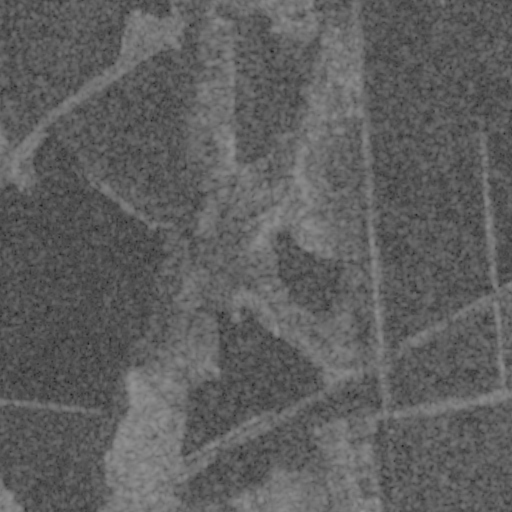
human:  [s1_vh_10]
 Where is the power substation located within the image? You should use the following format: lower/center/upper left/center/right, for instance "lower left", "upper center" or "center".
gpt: The power substation is located in the upper right of the image.
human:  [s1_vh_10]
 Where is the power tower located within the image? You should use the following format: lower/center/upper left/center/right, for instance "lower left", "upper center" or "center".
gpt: There is no power tower in the image.

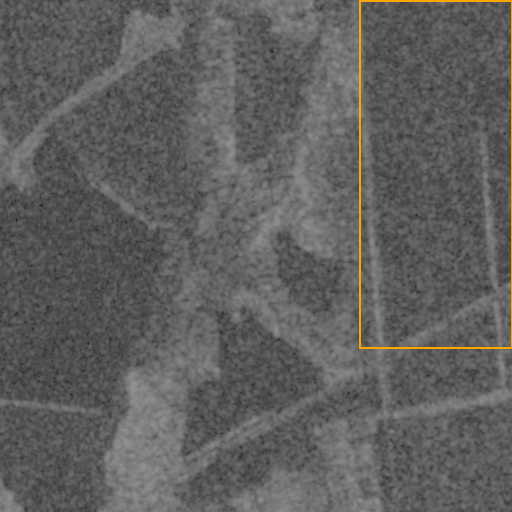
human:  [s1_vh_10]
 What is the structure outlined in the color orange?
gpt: The structure outlined in orange is a crop field.
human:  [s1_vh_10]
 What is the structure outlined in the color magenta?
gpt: There is no magenta outline.